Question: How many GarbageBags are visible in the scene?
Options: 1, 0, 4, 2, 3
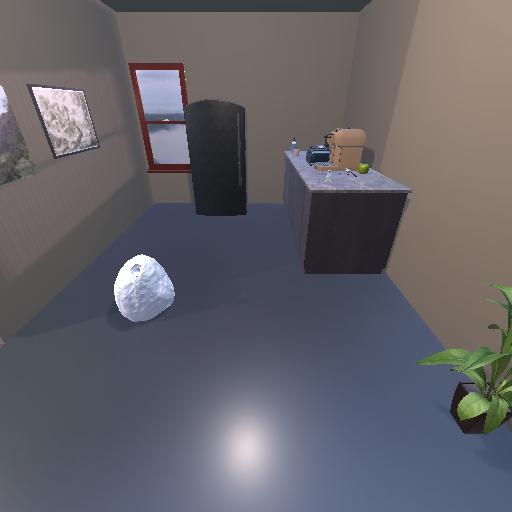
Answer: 1